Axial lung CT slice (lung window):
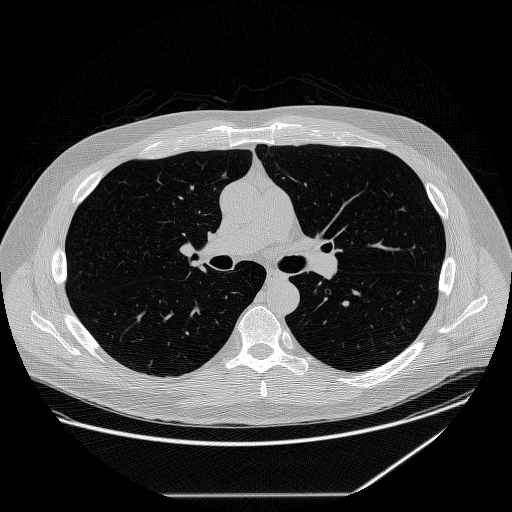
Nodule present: no